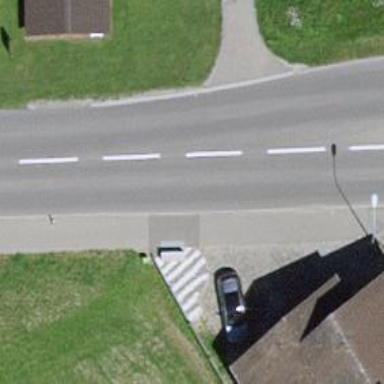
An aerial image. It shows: Secondary road.